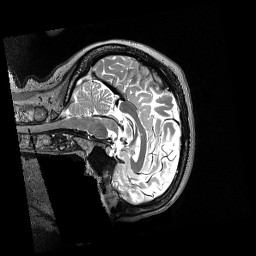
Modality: T2w
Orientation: sagittal
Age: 66
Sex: female
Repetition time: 3.2 s
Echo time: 0.563 s